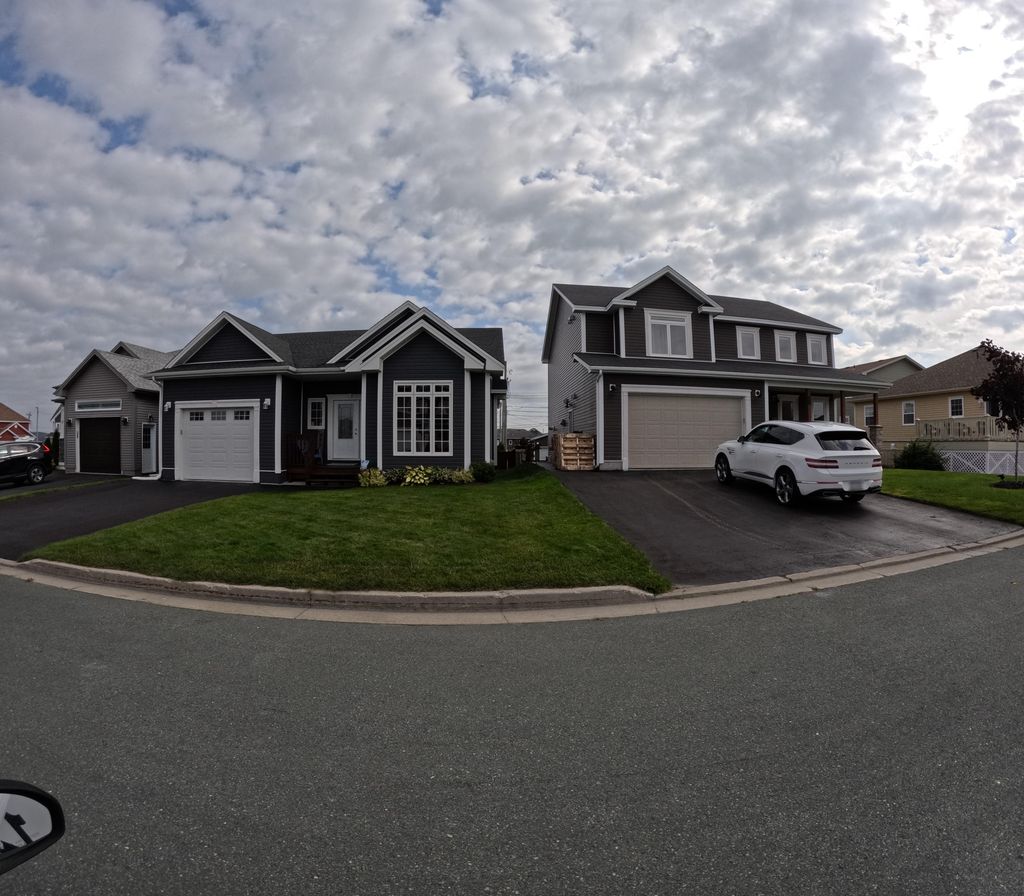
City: st_johns